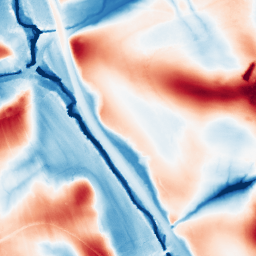
Category: edge_preserving
Decomposition family: guided
Decomposition parameters: radius: 32
eps: 0.001
Upsampling method: regularized
Upsampling parameters: scale: 2
lambda_reg: 0.01
Upsampling scale: 2